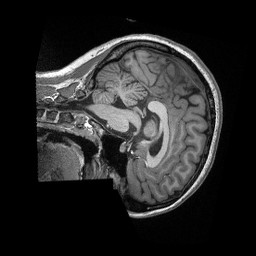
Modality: T1w
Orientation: sagittal
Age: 18
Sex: female
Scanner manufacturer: siemens
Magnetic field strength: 3 T
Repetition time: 2.3 s
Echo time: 0.00308 s